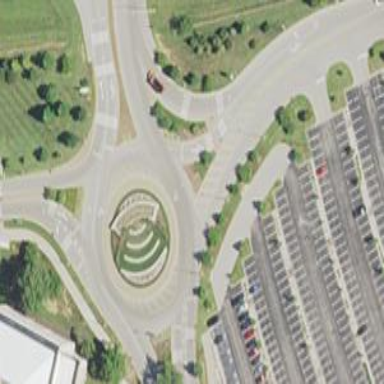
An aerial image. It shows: Unclassified road that forms roundabout at the junction.